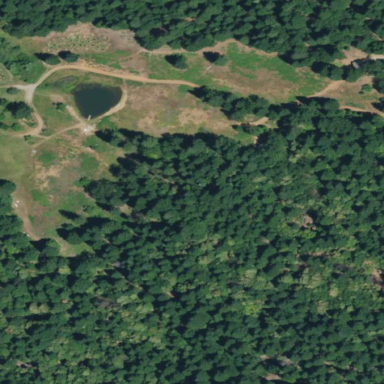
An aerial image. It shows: Forest area.